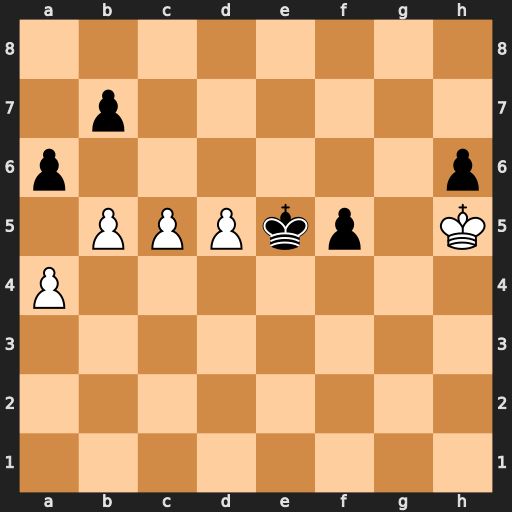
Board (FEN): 8/1p6/p6p/1PPPkp1K/P7/8/8/8
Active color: w
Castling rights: -
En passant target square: -
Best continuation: c6 bxc6 bxa6